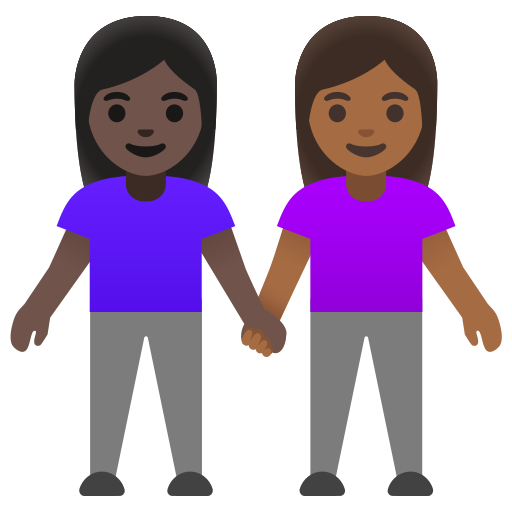
Emoji: 👩🏿‍🤝‍👩🏾